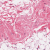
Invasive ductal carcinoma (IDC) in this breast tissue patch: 0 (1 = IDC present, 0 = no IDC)